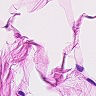
Metastatic tissue present: no